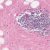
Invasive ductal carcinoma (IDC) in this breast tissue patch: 0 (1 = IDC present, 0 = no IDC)